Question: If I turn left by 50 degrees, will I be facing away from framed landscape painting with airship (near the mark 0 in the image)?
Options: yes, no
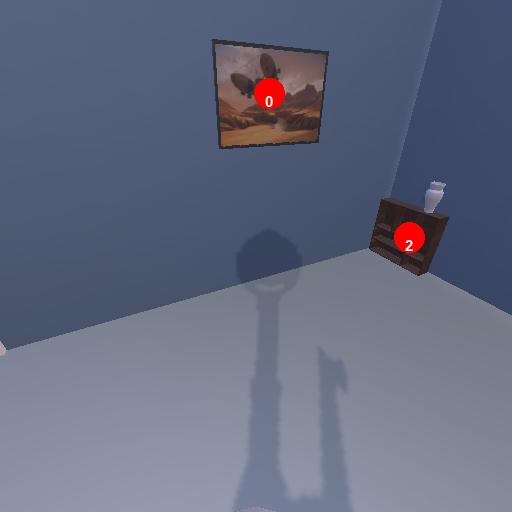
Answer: yes